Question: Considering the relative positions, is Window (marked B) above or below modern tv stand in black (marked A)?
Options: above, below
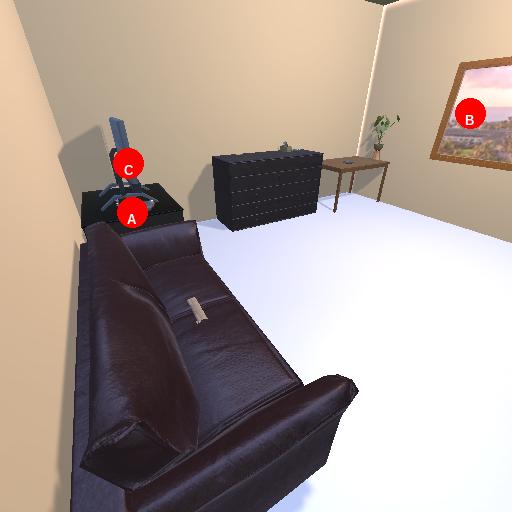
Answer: above